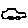
Label: car